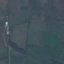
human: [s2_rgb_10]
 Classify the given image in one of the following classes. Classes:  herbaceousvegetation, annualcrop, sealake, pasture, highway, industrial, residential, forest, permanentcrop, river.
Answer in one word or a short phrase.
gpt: Pasture